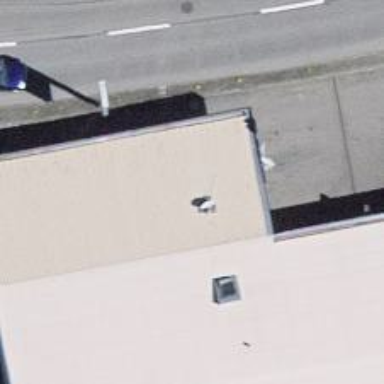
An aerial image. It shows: Fuel station.